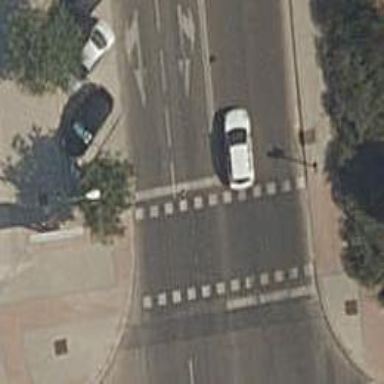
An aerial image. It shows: Road with traffic signals at the crossing.